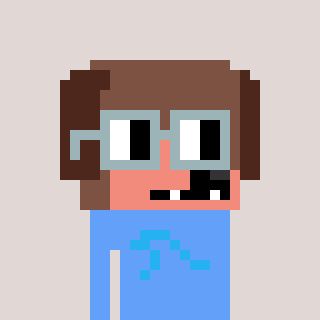
a pixel art character with square dark gray glasses, a dog-shaped head and a blue-colored body on a warm background